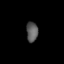
Tissue: lung
Cell type: Fibroblasts
Senescence score: 0.6355
Nuclear area (px): 228
Mean DAPI intensity: 89.496